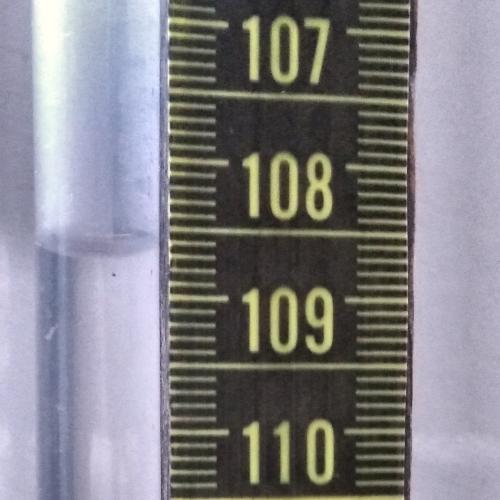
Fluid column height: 108.7 cm